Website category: jobs
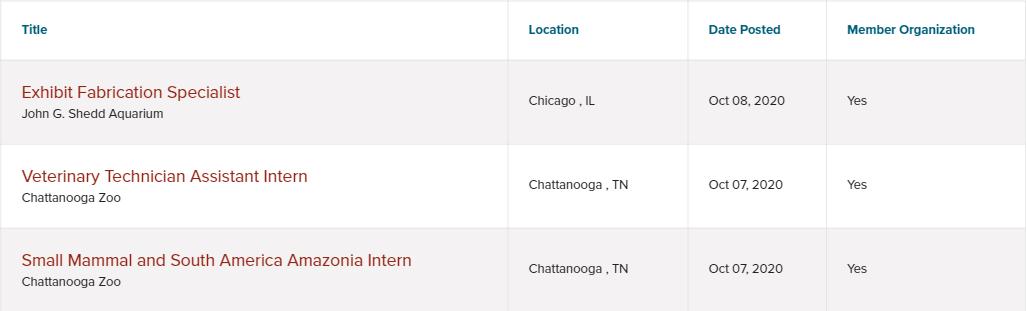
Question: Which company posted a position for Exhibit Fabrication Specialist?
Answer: John G. Shedd Aquarium

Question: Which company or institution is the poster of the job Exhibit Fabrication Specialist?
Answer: John G. Shedd Aquarium

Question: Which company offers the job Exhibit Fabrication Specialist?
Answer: John G. Shedd Aquarium

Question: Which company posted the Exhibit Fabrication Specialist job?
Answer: John G. Shedd Aquarium

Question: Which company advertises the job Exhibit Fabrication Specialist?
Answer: John G. Shedd Aquarium

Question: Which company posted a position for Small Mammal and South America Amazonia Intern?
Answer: Chattanooga Zoo

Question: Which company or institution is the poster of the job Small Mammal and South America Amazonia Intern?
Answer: Chattanooga Zoo

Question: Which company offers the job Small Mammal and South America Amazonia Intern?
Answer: Chattanooga Zoo

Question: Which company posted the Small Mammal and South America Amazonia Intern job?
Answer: Chattanooga Zoo

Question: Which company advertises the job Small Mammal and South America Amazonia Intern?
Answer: Chattanooga Zoo

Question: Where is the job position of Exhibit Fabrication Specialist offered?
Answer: Chicago , IL

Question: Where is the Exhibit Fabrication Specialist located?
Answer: Chicago , IL

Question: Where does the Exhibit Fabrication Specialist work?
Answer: Chicago , IL

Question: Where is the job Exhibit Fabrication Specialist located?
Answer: Chicago , IL

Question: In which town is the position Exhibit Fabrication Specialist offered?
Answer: Chicago , IL

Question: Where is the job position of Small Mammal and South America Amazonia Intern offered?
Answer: Chattanooga , TN

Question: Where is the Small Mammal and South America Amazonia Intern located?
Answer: Chattanooga , TN

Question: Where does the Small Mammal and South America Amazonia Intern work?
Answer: Chattanooga , TN

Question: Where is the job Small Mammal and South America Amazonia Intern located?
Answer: Chattanooga , TN

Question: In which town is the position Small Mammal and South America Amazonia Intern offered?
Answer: Chattanooga , TN

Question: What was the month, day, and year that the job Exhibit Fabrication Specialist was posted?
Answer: Oct 08, 2020

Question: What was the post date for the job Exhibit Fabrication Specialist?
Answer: Oct 08, 2020

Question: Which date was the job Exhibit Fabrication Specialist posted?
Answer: Oct 08, 2020

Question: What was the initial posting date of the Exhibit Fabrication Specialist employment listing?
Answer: Oct 08, 2020

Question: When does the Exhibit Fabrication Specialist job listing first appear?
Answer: Oct 08, 2020

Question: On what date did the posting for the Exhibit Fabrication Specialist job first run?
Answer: Oct 08, 2020

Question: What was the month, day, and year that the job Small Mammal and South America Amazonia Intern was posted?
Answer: Oct 07, 2020

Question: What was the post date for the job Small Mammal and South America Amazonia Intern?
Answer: Oct 07, 2020

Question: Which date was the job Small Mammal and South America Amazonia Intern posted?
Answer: Oct 07, 2020

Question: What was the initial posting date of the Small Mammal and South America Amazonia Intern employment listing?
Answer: Oct 07, 2020

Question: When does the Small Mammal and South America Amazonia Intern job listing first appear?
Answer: Oct 07, 2020

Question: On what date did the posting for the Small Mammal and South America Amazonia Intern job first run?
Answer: Oct 07, 2020

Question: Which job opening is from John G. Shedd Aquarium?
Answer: Exhibit Fabrication Specialist

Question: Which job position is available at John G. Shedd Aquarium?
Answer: Exhibit Fabrication Specialist

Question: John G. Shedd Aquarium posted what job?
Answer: Exhibit Fabrication Specialist

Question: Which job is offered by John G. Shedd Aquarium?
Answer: Exhibit Fabrication Specialist

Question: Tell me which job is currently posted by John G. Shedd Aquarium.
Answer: Exhibit Fabrication Specialist

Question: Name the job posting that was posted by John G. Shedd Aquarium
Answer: Exhibit Fabrication Specialist

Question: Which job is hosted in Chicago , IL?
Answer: Exhibit Fabrication Specialist

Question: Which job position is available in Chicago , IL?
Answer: Exhibit Fabrication Specialist

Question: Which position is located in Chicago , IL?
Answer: Exhibit Fabrication Specialist

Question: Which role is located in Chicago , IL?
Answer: Exhibit Fabrication Specialist

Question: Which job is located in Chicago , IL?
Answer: Exhibit Fabrication Specialist

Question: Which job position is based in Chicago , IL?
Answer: Exhibit Fabrication Specialist